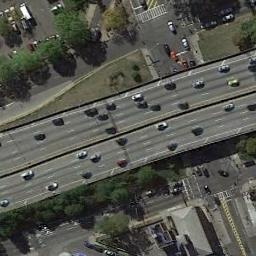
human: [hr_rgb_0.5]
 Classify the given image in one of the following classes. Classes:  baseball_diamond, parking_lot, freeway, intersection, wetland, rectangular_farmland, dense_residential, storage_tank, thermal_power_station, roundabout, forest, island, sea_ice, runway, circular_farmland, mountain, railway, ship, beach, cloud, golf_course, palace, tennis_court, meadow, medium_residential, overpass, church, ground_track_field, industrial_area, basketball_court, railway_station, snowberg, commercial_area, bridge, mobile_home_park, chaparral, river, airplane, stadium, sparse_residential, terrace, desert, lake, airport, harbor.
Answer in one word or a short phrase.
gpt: freeway